Field crop: maize
Growth stage: 2
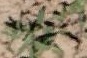
Species: atriplex